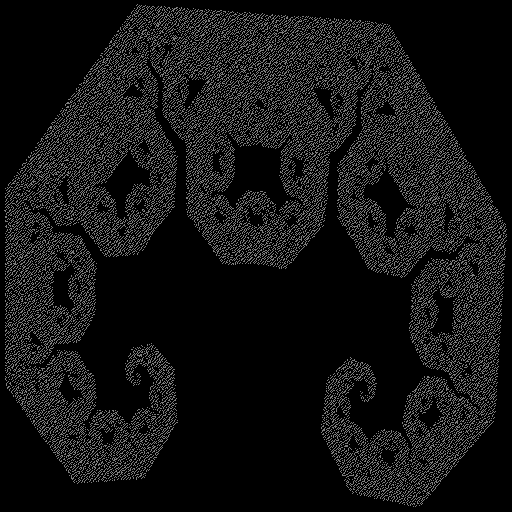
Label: c_curve